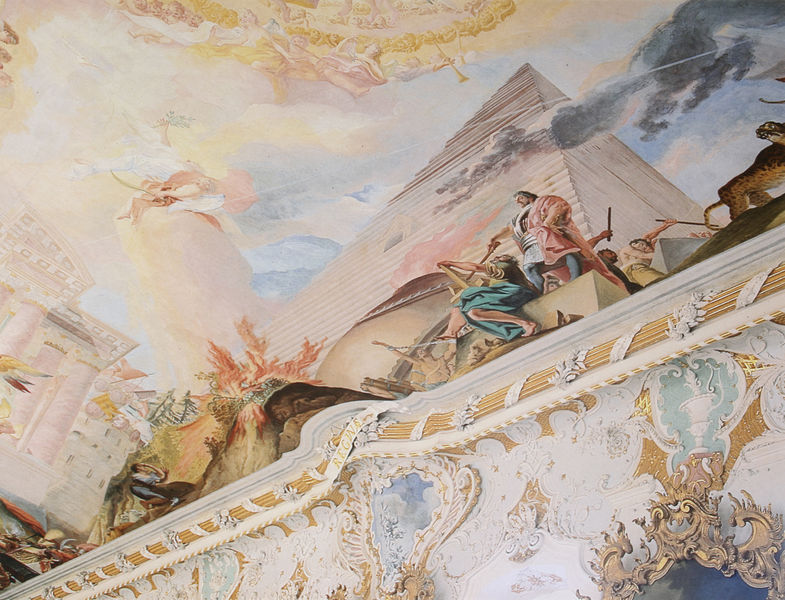
Titel: Die Menschwerdung des Herrn - Die rechte Längsseite: Die Israeliten in der Knechtschaft in der Hoffnung auf Errettung, links der Pyramide über dem brennenden Dornbusch die Wolkensäule des Auszugs
Künstler: Cosmas Damian Asam
Standort: Ingolstadt
Institution: Oratorium "Maria de Victoria"
Schlagwörter: blau, blätter, felsen, feuer, flügel, gemälde, gott, himmel, kampf, mann, umhang, weiß, wolken, gelb, landschaft, menschen, ocker, ausschnitt, braun, hell, hintergrund, pastell, säule, säulen, blick, gebäude, rot, schloss, tier, wolke, beige, ornament, architektur, band, barock, sockel, stehen, kirche, rauch, gold, pose, decke, gewänder, pflanzen, rokoko, rosa, engel, schärpe, schrift, lila, figuren, detail, dekor, ornamente, wandmalerei, stuck, gewölbe, antike, flammen, schweben, asien, schwert, ketten, stöcke, herrscher, allegorie, rom, fries, sims, gesims, untersicht, residenz, posaunen, tempel, löwe, deckengemälde, fresko, pyramide, heilig, posaune, bemalung, gloriole, blasen, verzierungen, fresco, leopard, ägypten, deckenmalerei, kamel, würzburg, apotheose, tiger, erdteil, kontinent, illusionsmalerei, panther, freske, luchs, tiepolo, scheinarchitektur, jaguar, deckenfresko, erdteile, pharao, stukkatur, viollett, llöwe, deckengemälse